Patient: sex M, age 61
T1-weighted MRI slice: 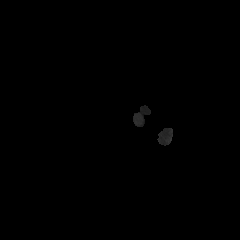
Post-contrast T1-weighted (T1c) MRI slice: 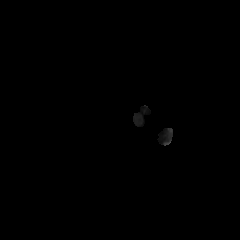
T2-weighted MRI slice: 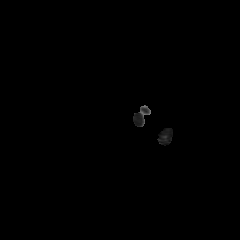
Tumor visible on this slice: no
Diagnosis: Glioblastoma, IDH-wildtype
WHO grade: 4